Aerial crown-view tile of a tropical tree (Barro Colorado Island, Panama), acquired 20250414:
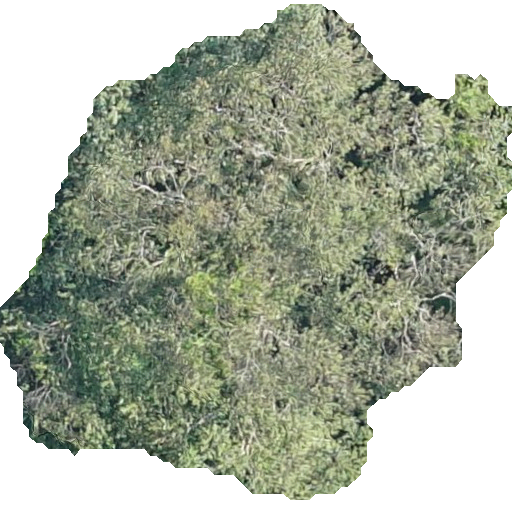
Species: Luehea seemannii
GBIF accepted scientific name: Luehea seemannii
Crown area: 253.628 m²